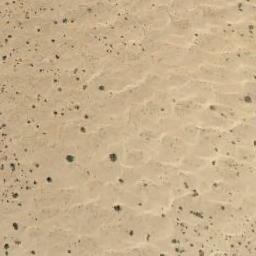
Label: desert